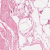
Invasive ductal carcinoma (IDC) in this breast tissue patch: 0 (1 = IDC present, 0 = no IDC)